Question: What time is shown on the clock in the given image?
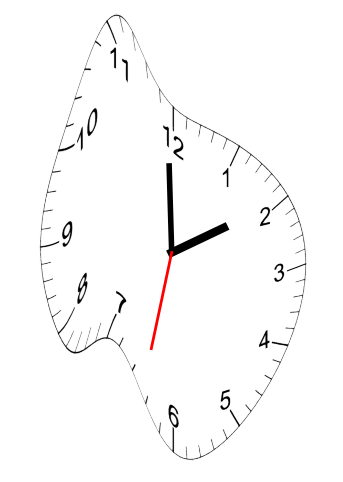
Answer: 01:59:32